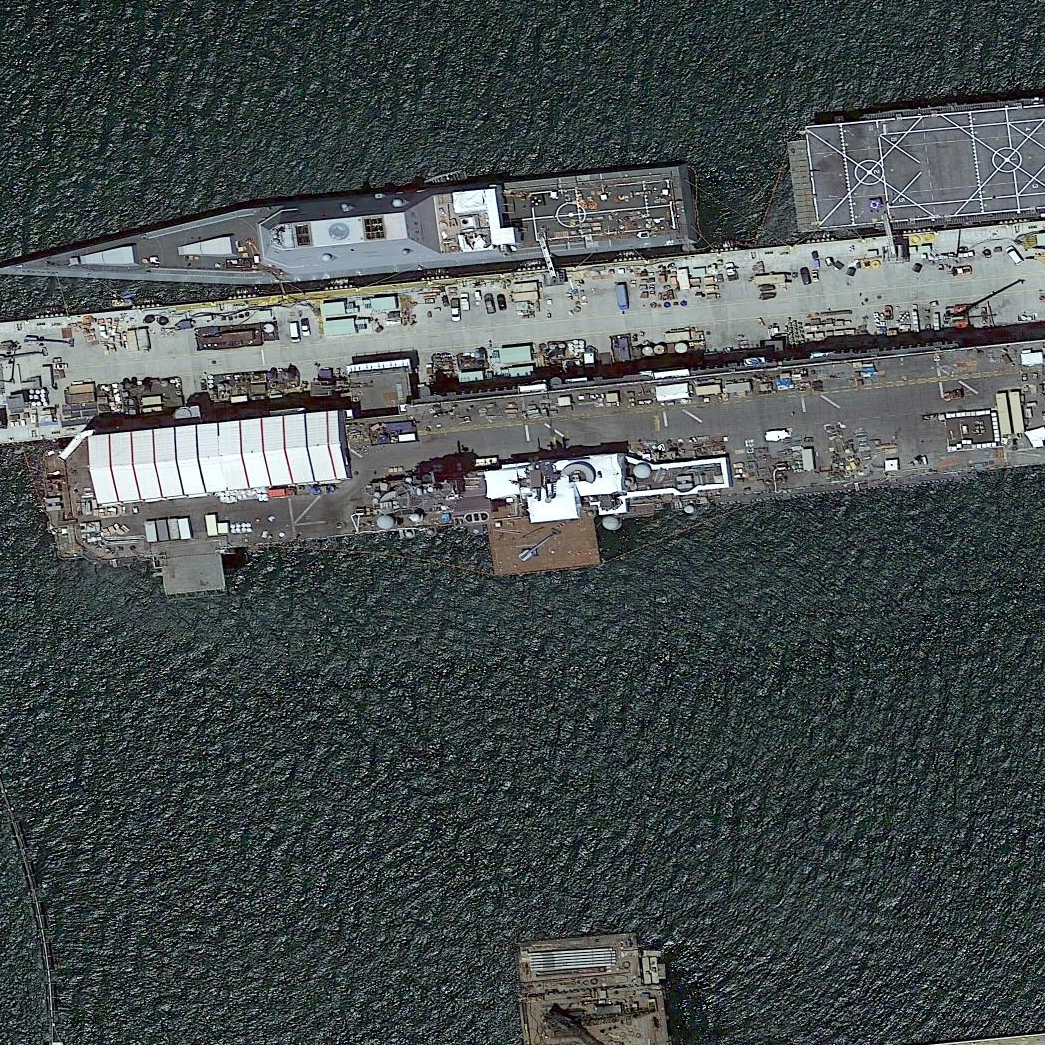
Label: assault